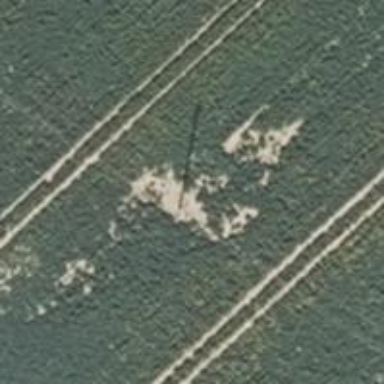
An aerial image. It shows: Power pole.